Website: walmart
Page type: address-validator
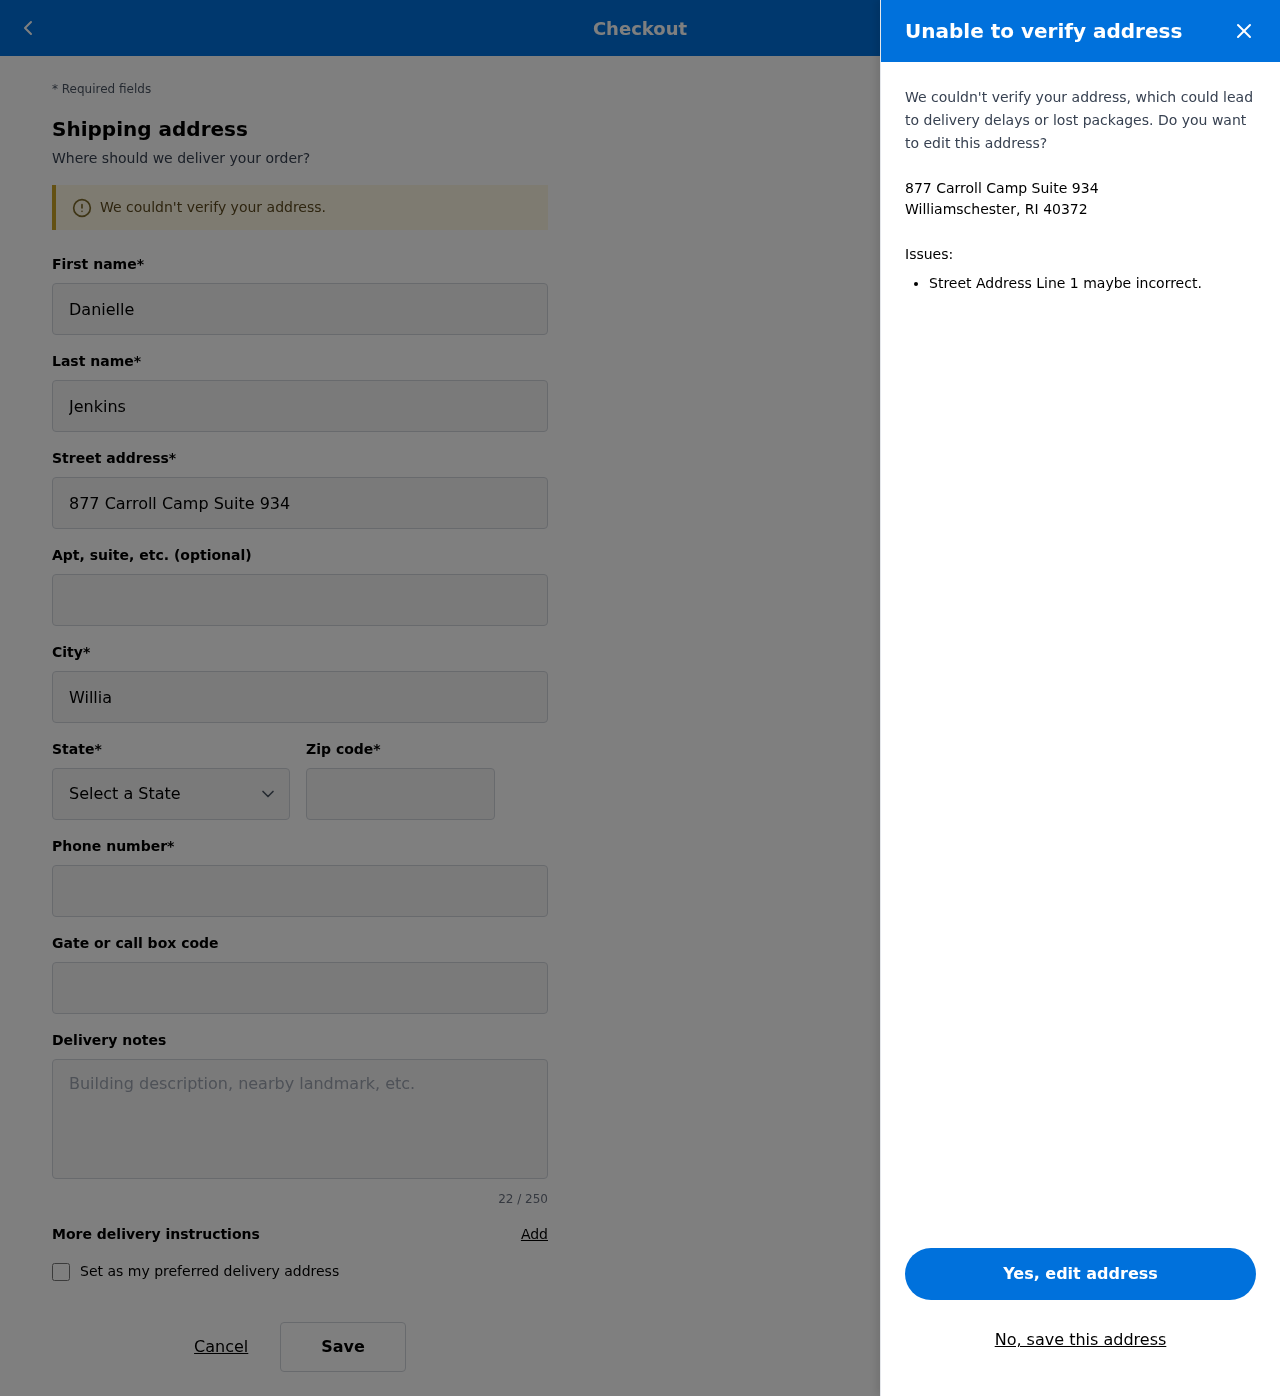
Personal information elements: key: PII_CITY_STATE_ZIP
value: Williamschester, RI 40372
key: PII_DELIVERY_INSTRUCTIONS
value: Leave at side entrance
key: PII_STATE_ABBR
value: RI
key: PII_STREET
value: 877 Carroll Camp Suite 934
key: PII_FIRSTNAME
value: Danielle
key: PII_LASTNAME
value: Jenkins
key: PII_CITY
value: Williamschester
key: PII_POSTCODE
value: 40372
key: PII_PHONE
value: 4393490699
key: PII_SECURITY_CODE
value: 9694